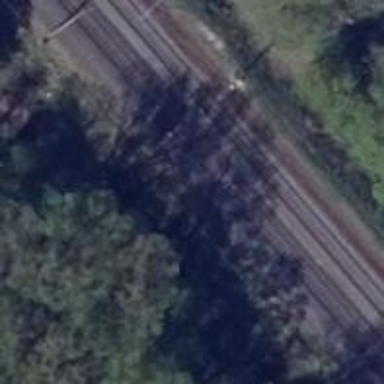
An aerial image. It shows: Railway signal.